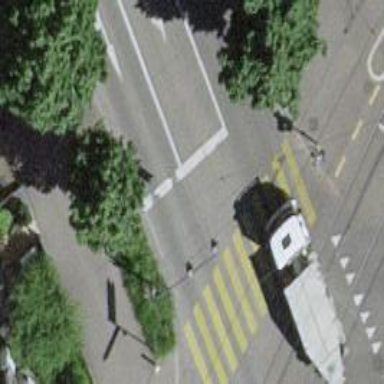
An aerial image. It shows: Road with traffic signals controlling the flow of traffic.